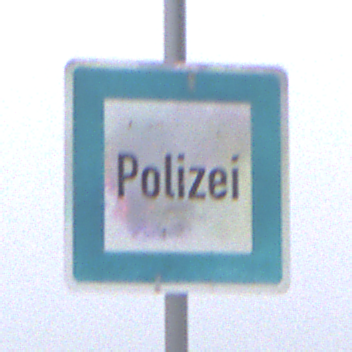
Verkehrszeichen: Polizei
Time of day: MorningAfternoon
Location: Outdoor (RoadRail)
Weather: Overcast
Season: NotSpecified
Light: Natural